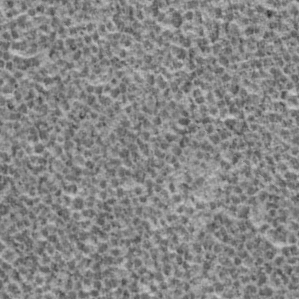
Label: frost